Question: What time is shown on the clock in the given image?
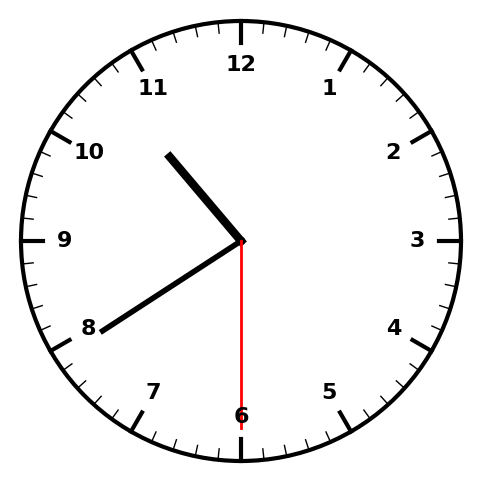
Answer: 10:39:30